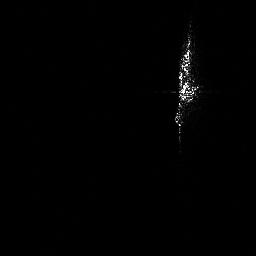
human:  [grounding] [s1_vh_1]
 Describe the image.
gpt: In the satellite image, there is  <ref>1 large ship </ref> <box>[[65, 8, 78, 55, 0]]</box> located at right.